Question: This is my database structure:

Here is my code:
'''
mDatabase.addChildEventListener(new ChildEventListener() {
@Override
public void onChildAdded(DataSnapshot dataSnapshot, String s) {
getTasks(dataSnapshot);
mTasksRecyclerView.setVisibility(View.VISIBLE);
mProgressBar.setVisibility(View.INVISIBLE);
}
.
.
.
//populate recyclerview with data from firebase
private void getTasks(DataSnapshot dataSnapshot) {
for (DataSnapshot singleSnapshot : dataSnapshot.getChildren()) {
mTasks.add(singleSnapshot.getValue(Task.class));
}
Collections.sort(mTasks);
mAdapter = new TaskAdapter(mTasks, getContext());
mTasksRecyclerView.setAdapter(mAdapter);
'''
The problem is this code retrieves everything in the database, tasks and users and is adding user objects to my Task arraylist somehow, and causing blank items to show up in my recyclerview. What code can I use to only retrieve items in the Tasks section of my database?
I know that this is happening because datasnapshot.getChildren is returning everything in the database. I thought using datasnapshot.child("Tasks") would work, but it did not.
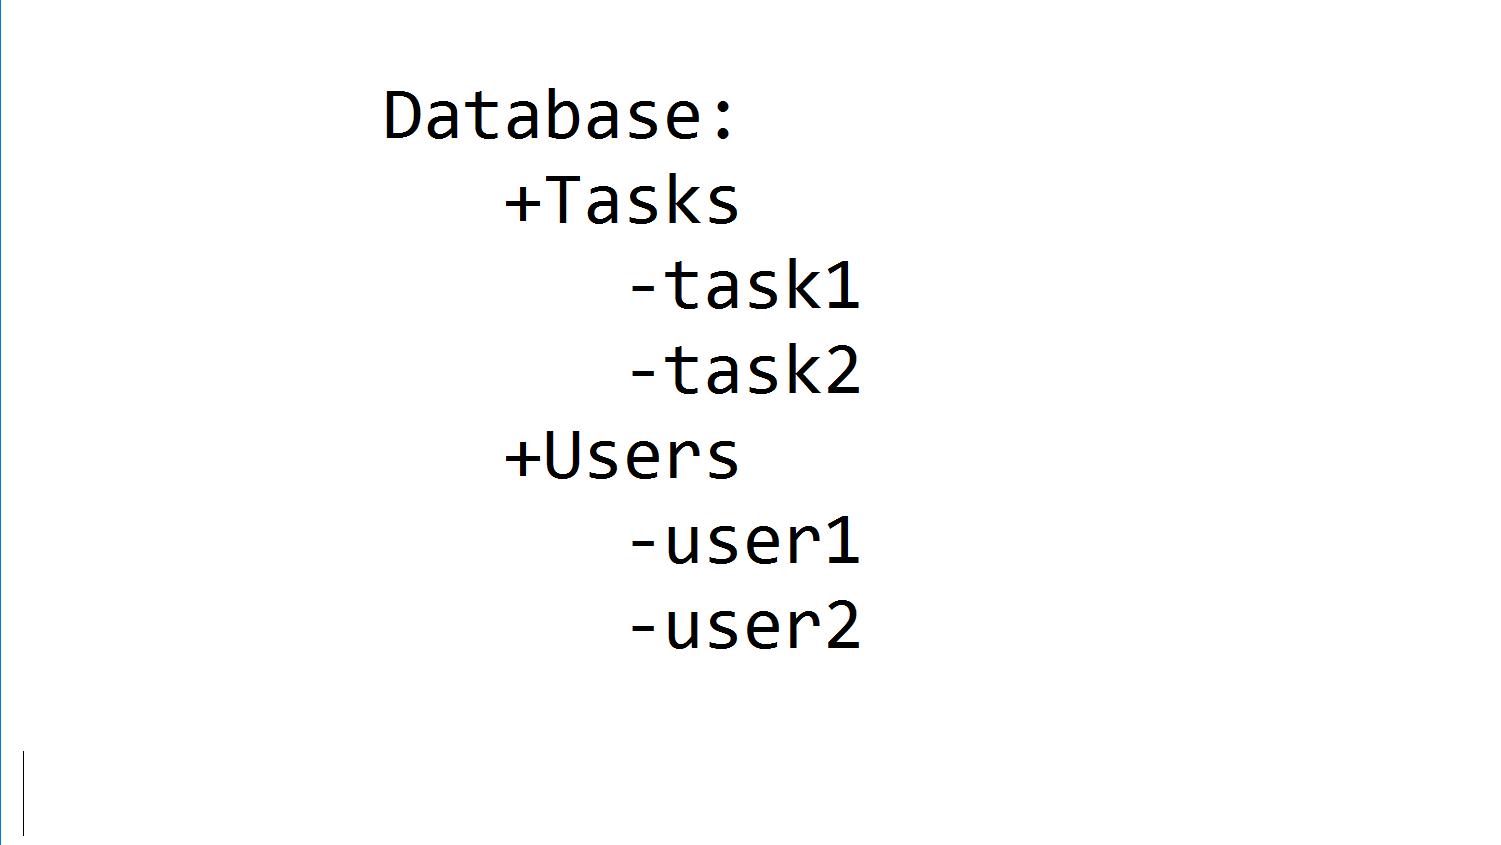
Answer: '''
datasnapshot.child("Tasks")
'''
will not work, you need to refer to the Tasks table in a database reference and then add the childEventListener to it. Try this instead.
'''
DatabaseReference ref = mDatabase.child("Tasks");
ref.addChildEventListener(new ChildEventListener() {
@Override
public void onChildAdded(DataSnapshot dataSnapshot, String s) {
getTasks(dataSnapshot);
mTasksRecyclerView.setVisibility(View.VISIBLE);
mProgressBar.setVisibility(View.INVISIBLE);
}
'''
Hope this helps